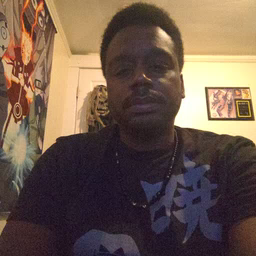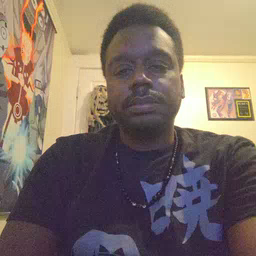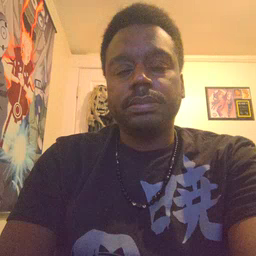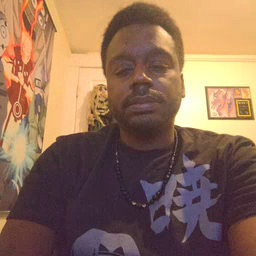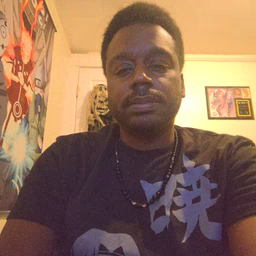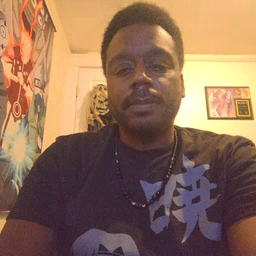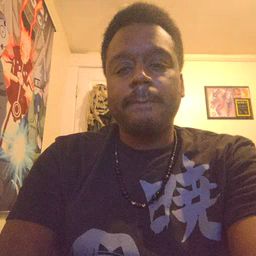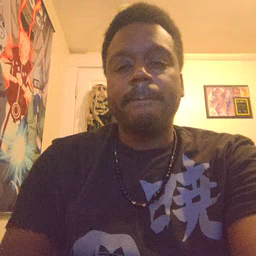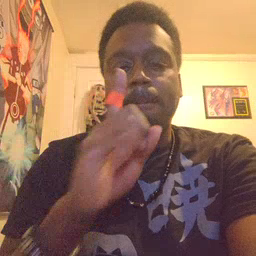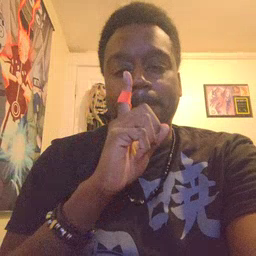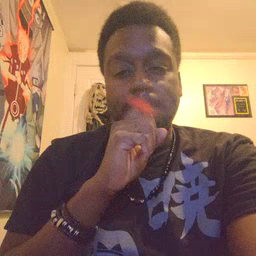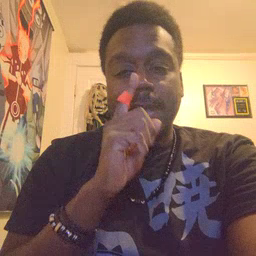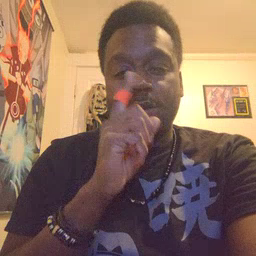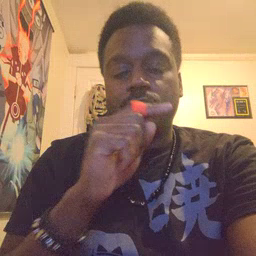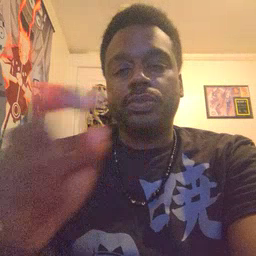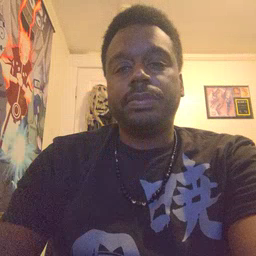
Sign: mouse